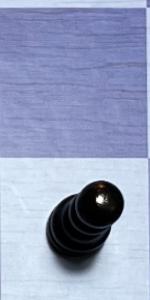
Label: Pawn_Black